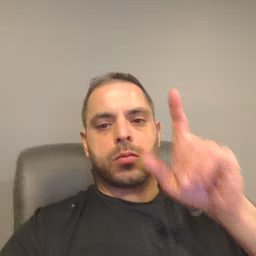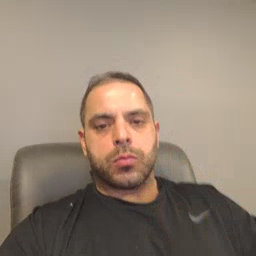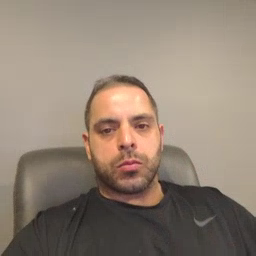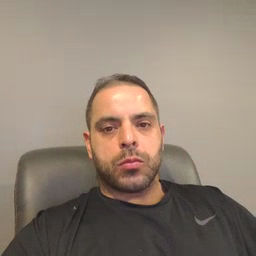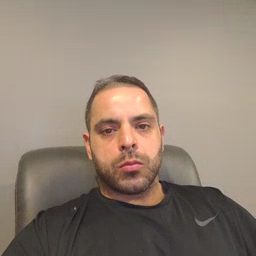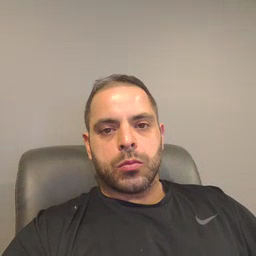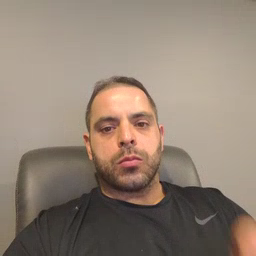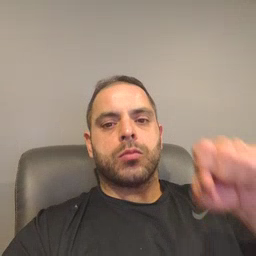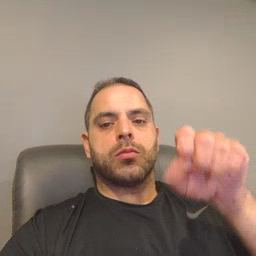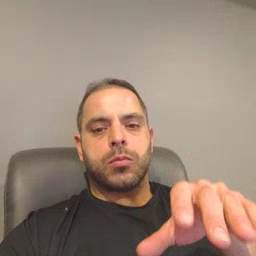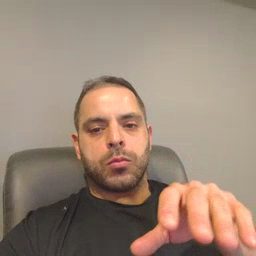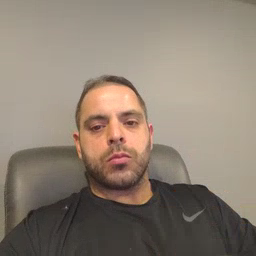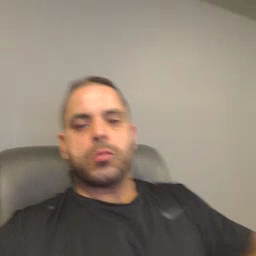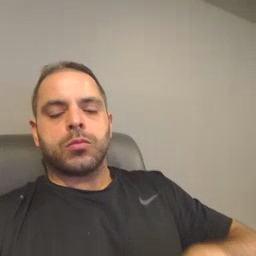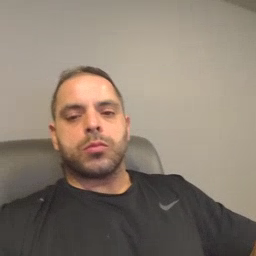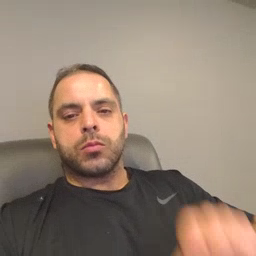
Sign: drop